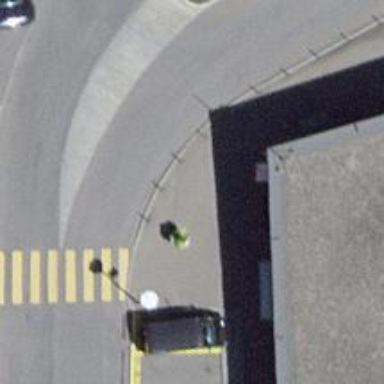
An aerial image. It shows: Bollard barrier.